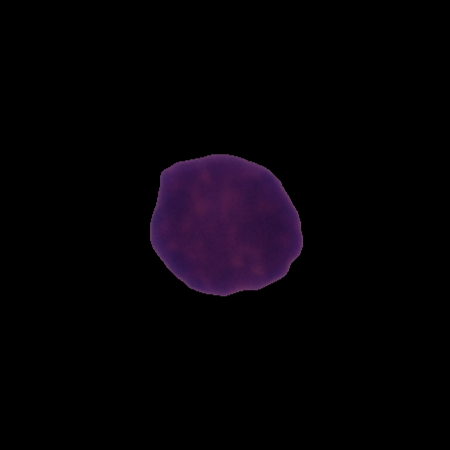
Label: healthy